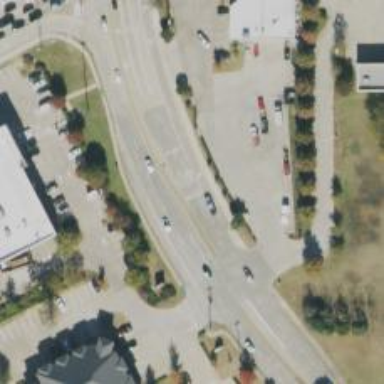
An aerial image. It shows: Secondary road with separate sidewalk.